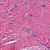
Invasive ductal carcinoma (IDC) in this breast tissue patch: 0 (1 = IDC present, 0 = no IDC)